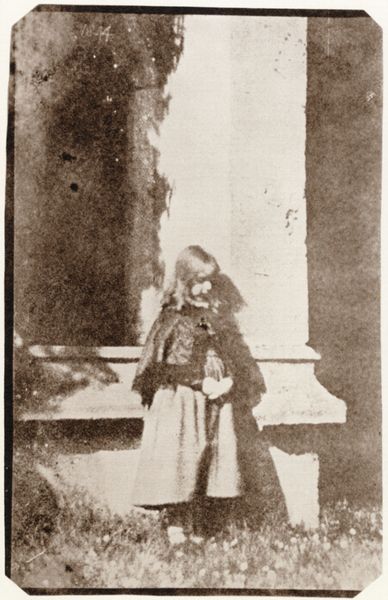
Titel: Kleines Mädchen im Kloster von Lacock Abbey (Ela, ältere Tochter Talbots)
Künstler: William Henry Fox Talbot
Schlagwörter: baum, dunkel, feder, schatten, umhang, weiß, mädchen, fenster, frau, grau, haar, hell, jahrhundertwende, kleid, licht, pfeiler, schwarz, säule, blick, gebäude, gras, haus, rasen, wiese, hochformat, rock, alt, blond, jung, wand, architektur, falten, rahmen, sockel, bildnis, hände, portrait, einsam, kirche, sonne, haare, mantel, stehend, stoff, kind, pflanzen, garten, sonnenlicht, mauer, tag, klein, sepia, lehnen, melancholisch, gesenkt, foto, fotografie, photographie, kante, dirne, strümpfe, offen, hauswand, schwarz weiss, gebet, photo, sims, andächtig, gefaltete hände, introvertiert, silbergrau, alleine, cape, aufnahme, nummer, mächen, fehler, vertikale, vertikal, hände gefaltet, schrägansicht, mädel, klaid, daguerre, blick nach unten, baumschatten, wabd, fedel, silberabzug, 1900, schwaz weis, fototgraphie, unangenhem